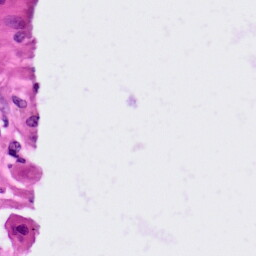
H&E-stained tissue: Lung